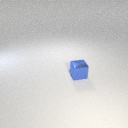
small blue metal cube